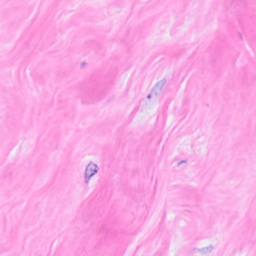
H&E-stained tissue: Breast